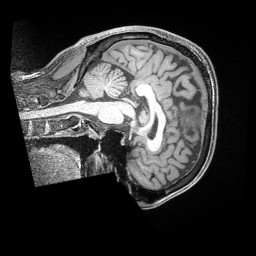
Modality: T1w
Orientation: sagittal
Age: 38
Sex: male
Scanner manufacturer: siemens
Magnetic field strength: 3 T
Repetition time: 2 s
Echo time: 0.00211 s